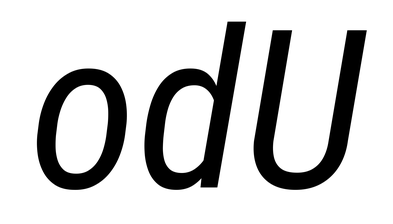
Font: Roboto-Italic_Condensed_Italic